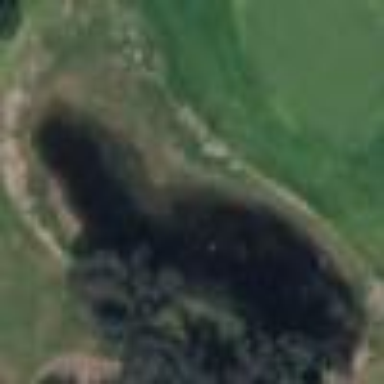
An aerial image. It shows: Water hazard on golf course. The hazard is natural water feature.